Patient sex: M
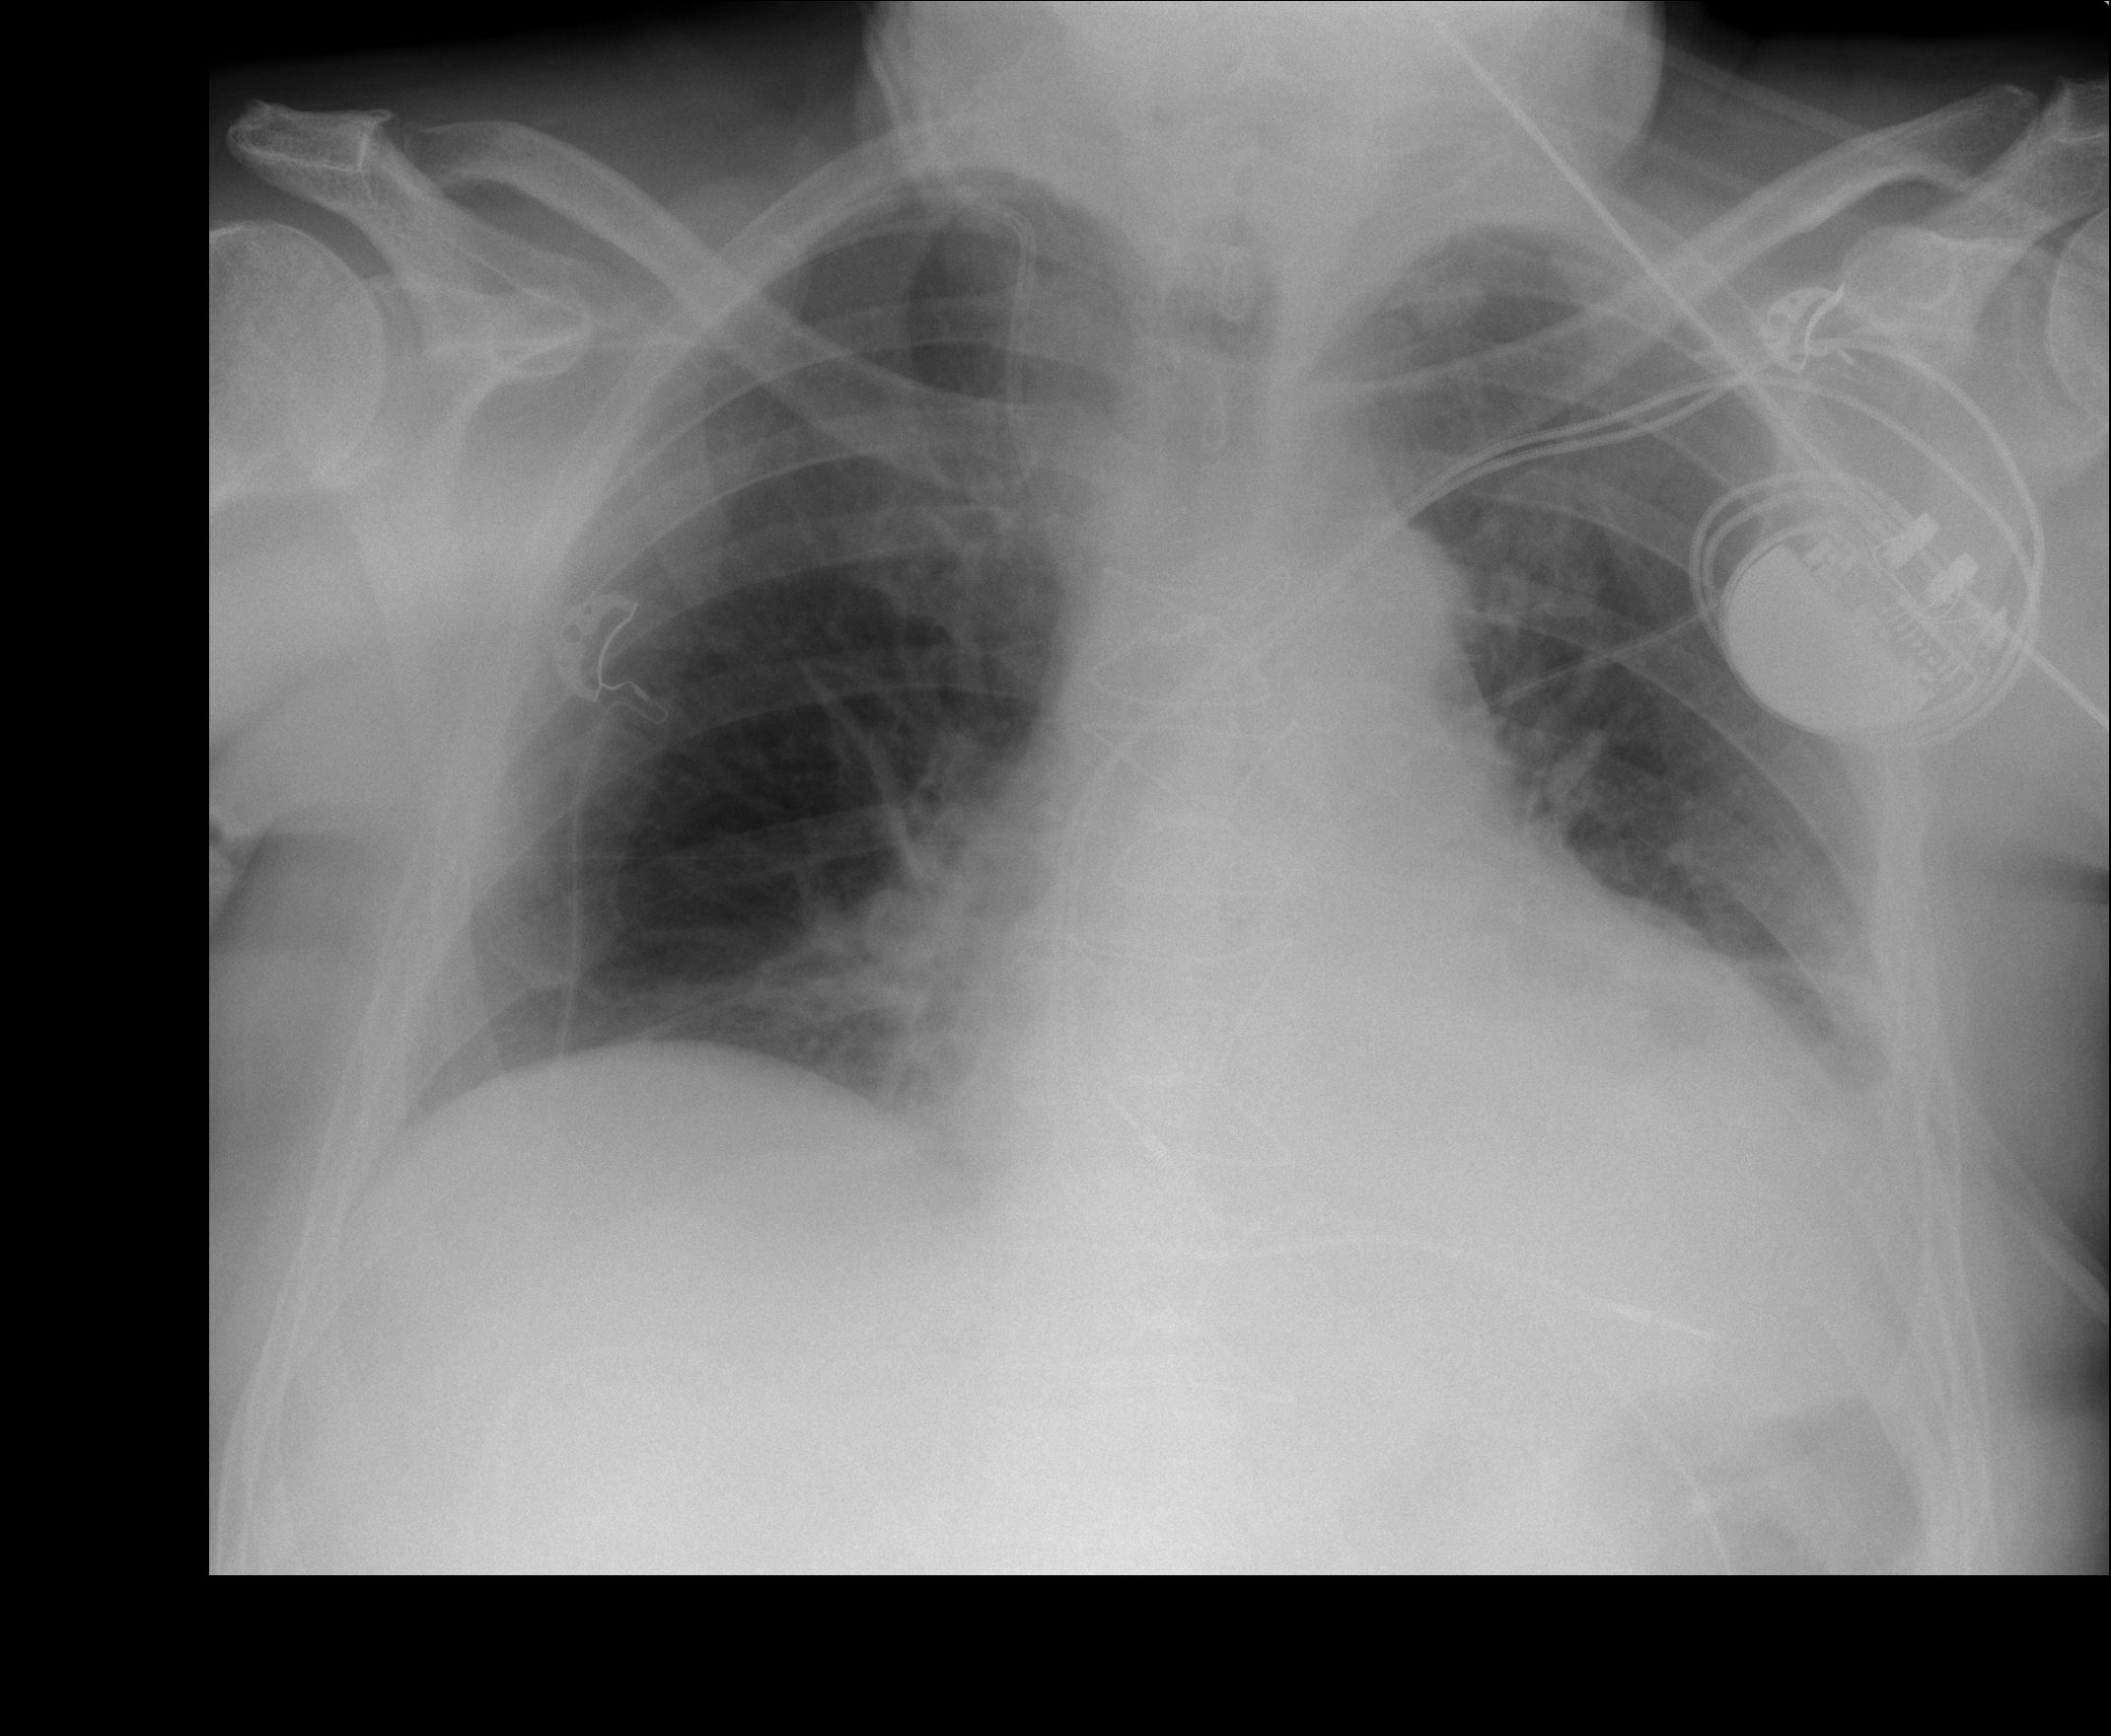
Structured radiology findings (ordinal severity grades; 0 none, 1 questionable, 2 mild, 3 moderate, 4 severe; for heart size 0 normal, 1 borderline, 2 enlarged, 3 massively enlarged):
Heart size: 2
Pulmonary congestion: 0
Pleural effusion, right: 0
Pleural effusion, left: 1
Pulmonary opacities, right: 2
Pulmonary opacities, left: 0
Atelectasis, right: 2
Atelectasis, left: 2